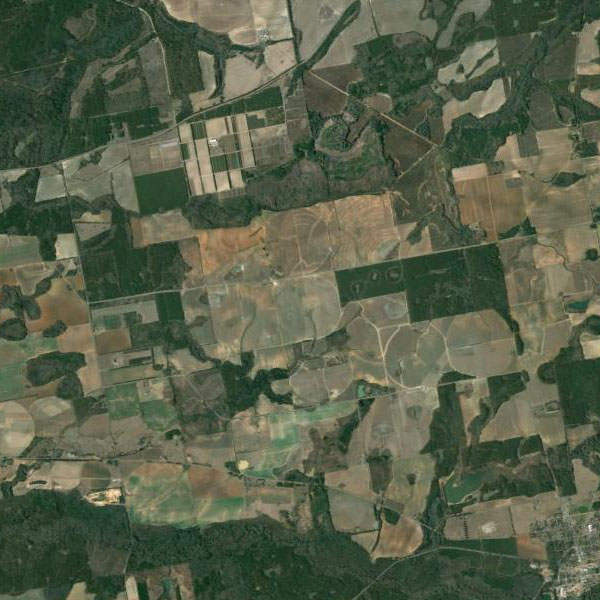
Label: Farmland